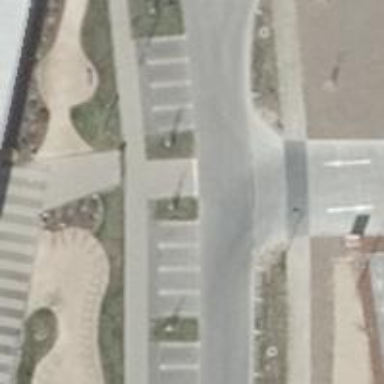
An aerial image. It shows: Parking aisle designated as service road.